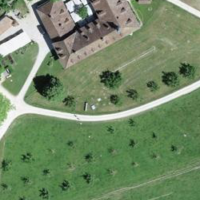
EUNIS habitat code: 24
Species observed at this site:
Lapsana communis
Fringilla coelebs
Convolvulus arvensis